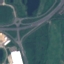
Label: Highway